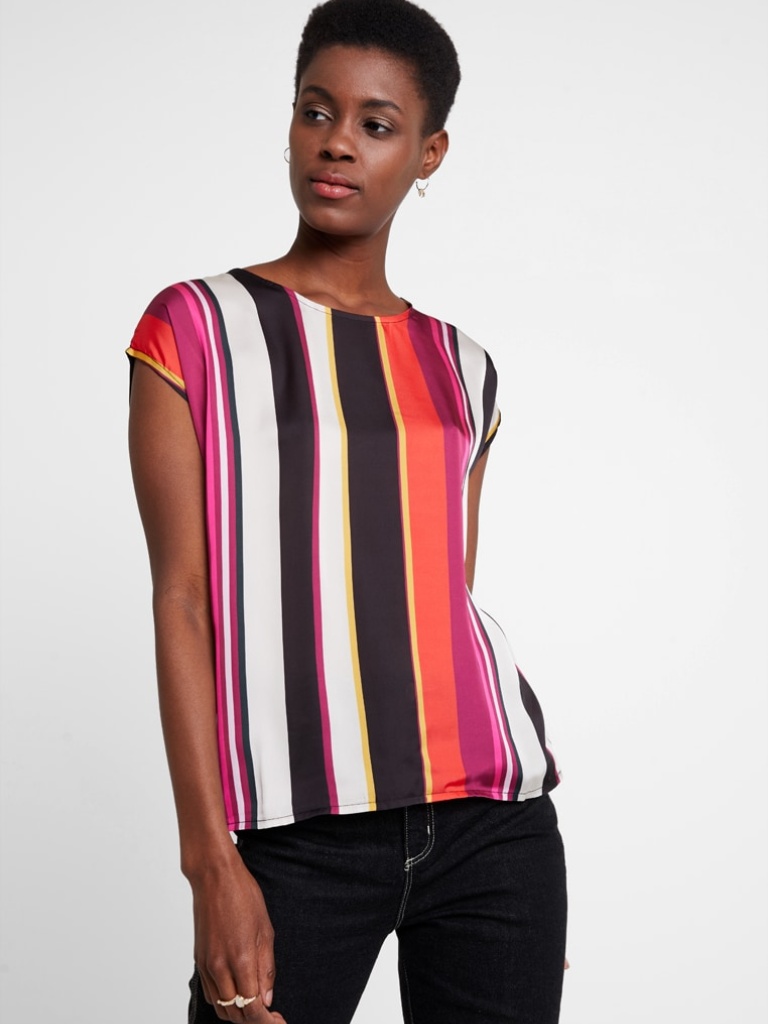
cotton relaxed short sleeve hip length Untucked crew t-shirt